Question: This is my first time building a responsive site, and as I tailor the CSS for the iPhone I'm running into a problem. The styles all apply correctly, the text changes size and the wrapper changes widths. The problem is the iPhone browser still opens up at a huge width, see the screenshot:

I'm using
'''
@media all and (max-device-width: 480px) {}
'''
to set the specific iPhone css. 'body {width:;}' doesn't work.
Thanks for the help :)
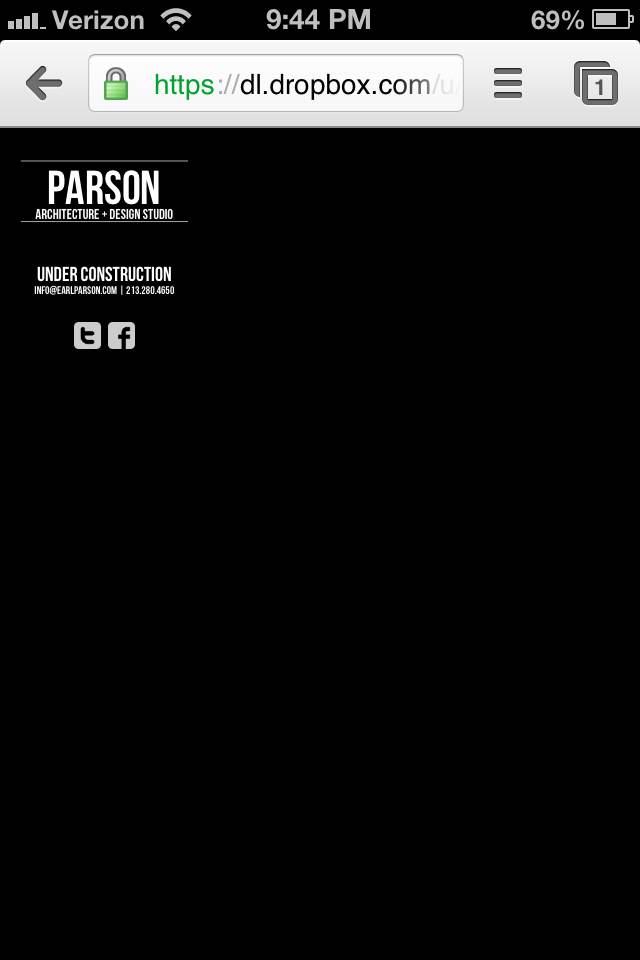
Answer: You have to add the following to your page header
'''
<meta name="viewport" content="initial-scale=1.0, width=device-width" />
'''
As in: